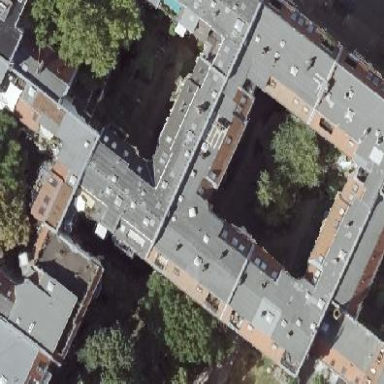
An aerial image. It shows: Residential building with gambrel roof made of red roof tiles. The building itself has grey color.